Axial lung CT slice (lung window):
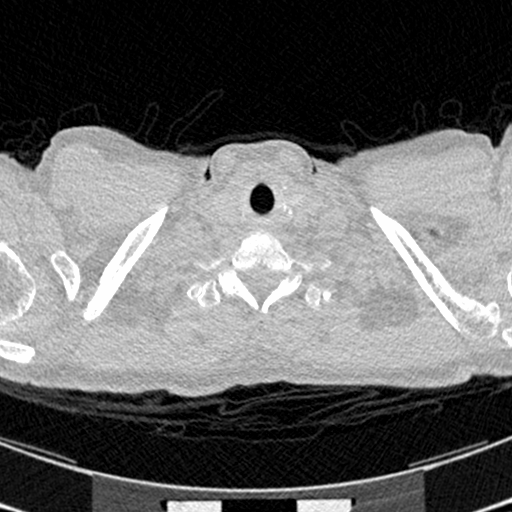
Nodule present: no